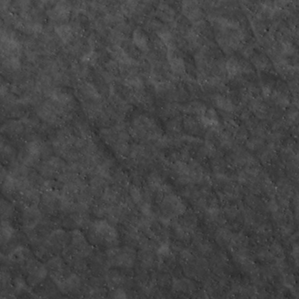
Label: non_frost